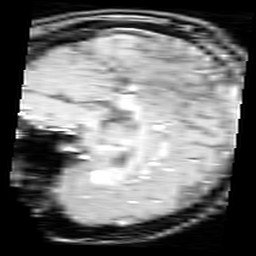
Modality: inplaneT1
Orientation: sagittal
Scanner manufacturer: ge
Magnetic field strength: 3 T
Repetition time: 0.25 s
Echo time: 0.0036 s